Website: walmart
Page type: payment
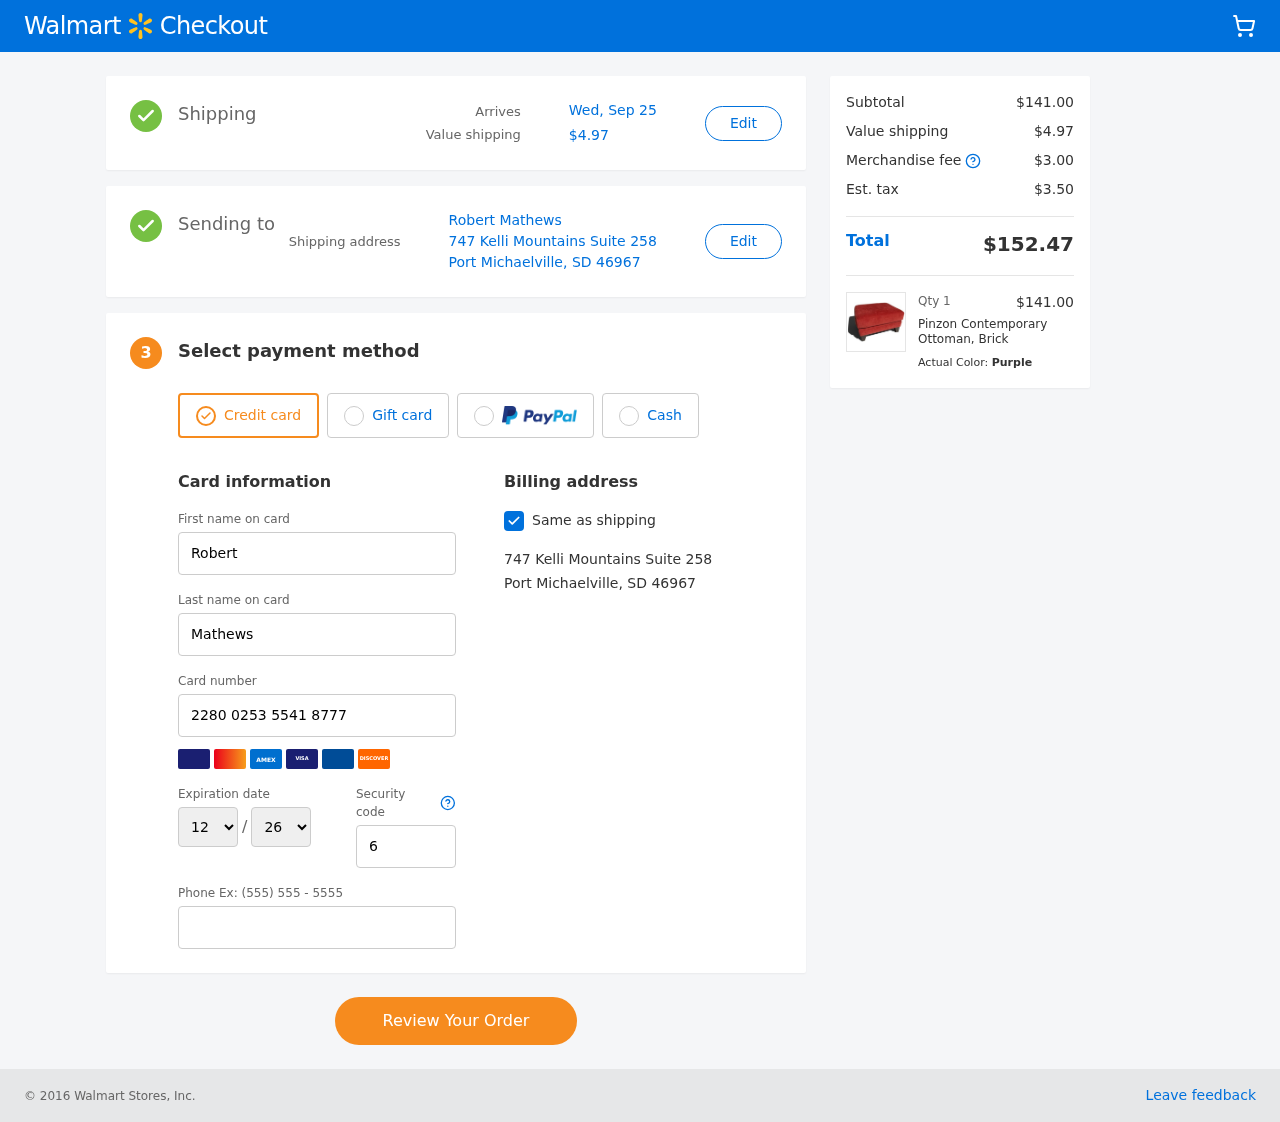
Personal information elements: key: PII_CARD_EXPIRY_MONTH
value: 12
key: PII_CARD_EXPIRY_YEAR
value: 26
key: PII_CITY_STATE_ZIP
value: Port Michaelville, SD 46967
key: PII_FULLNAME
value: Robert Mathews
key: PII_STREET
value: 747 Kelli Mountains Suite 258
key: PII_FIRSTNAME
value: Robert
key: PII_LASTNAME
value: Mathews
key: PII_CARD_NUMBER
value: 2280 0253 5541 8777
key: PII_CARD_CVV
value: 636
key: PII_PHONE
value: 9847345474
Product elements: key: PRODUCT1_NAME
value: Pinzon Contemporary Ottoman, Brick
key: PRODUCT1_PRICE
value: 141
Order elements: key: ORDER_DELIVERY_DATE
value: Wed, Sep 25
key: ORDER_SHIPPING_COST
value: $4.97
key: ORDER_SUBTOTAL
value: $141.00
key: ORDER_MERCHANDISE_FEE
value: $3.00
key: ORDER_TAX
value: $3.50
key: ORDER_TOTAL
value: $152.47
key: ORDER_NUM_ITEMS
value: Qty 1